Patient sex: M
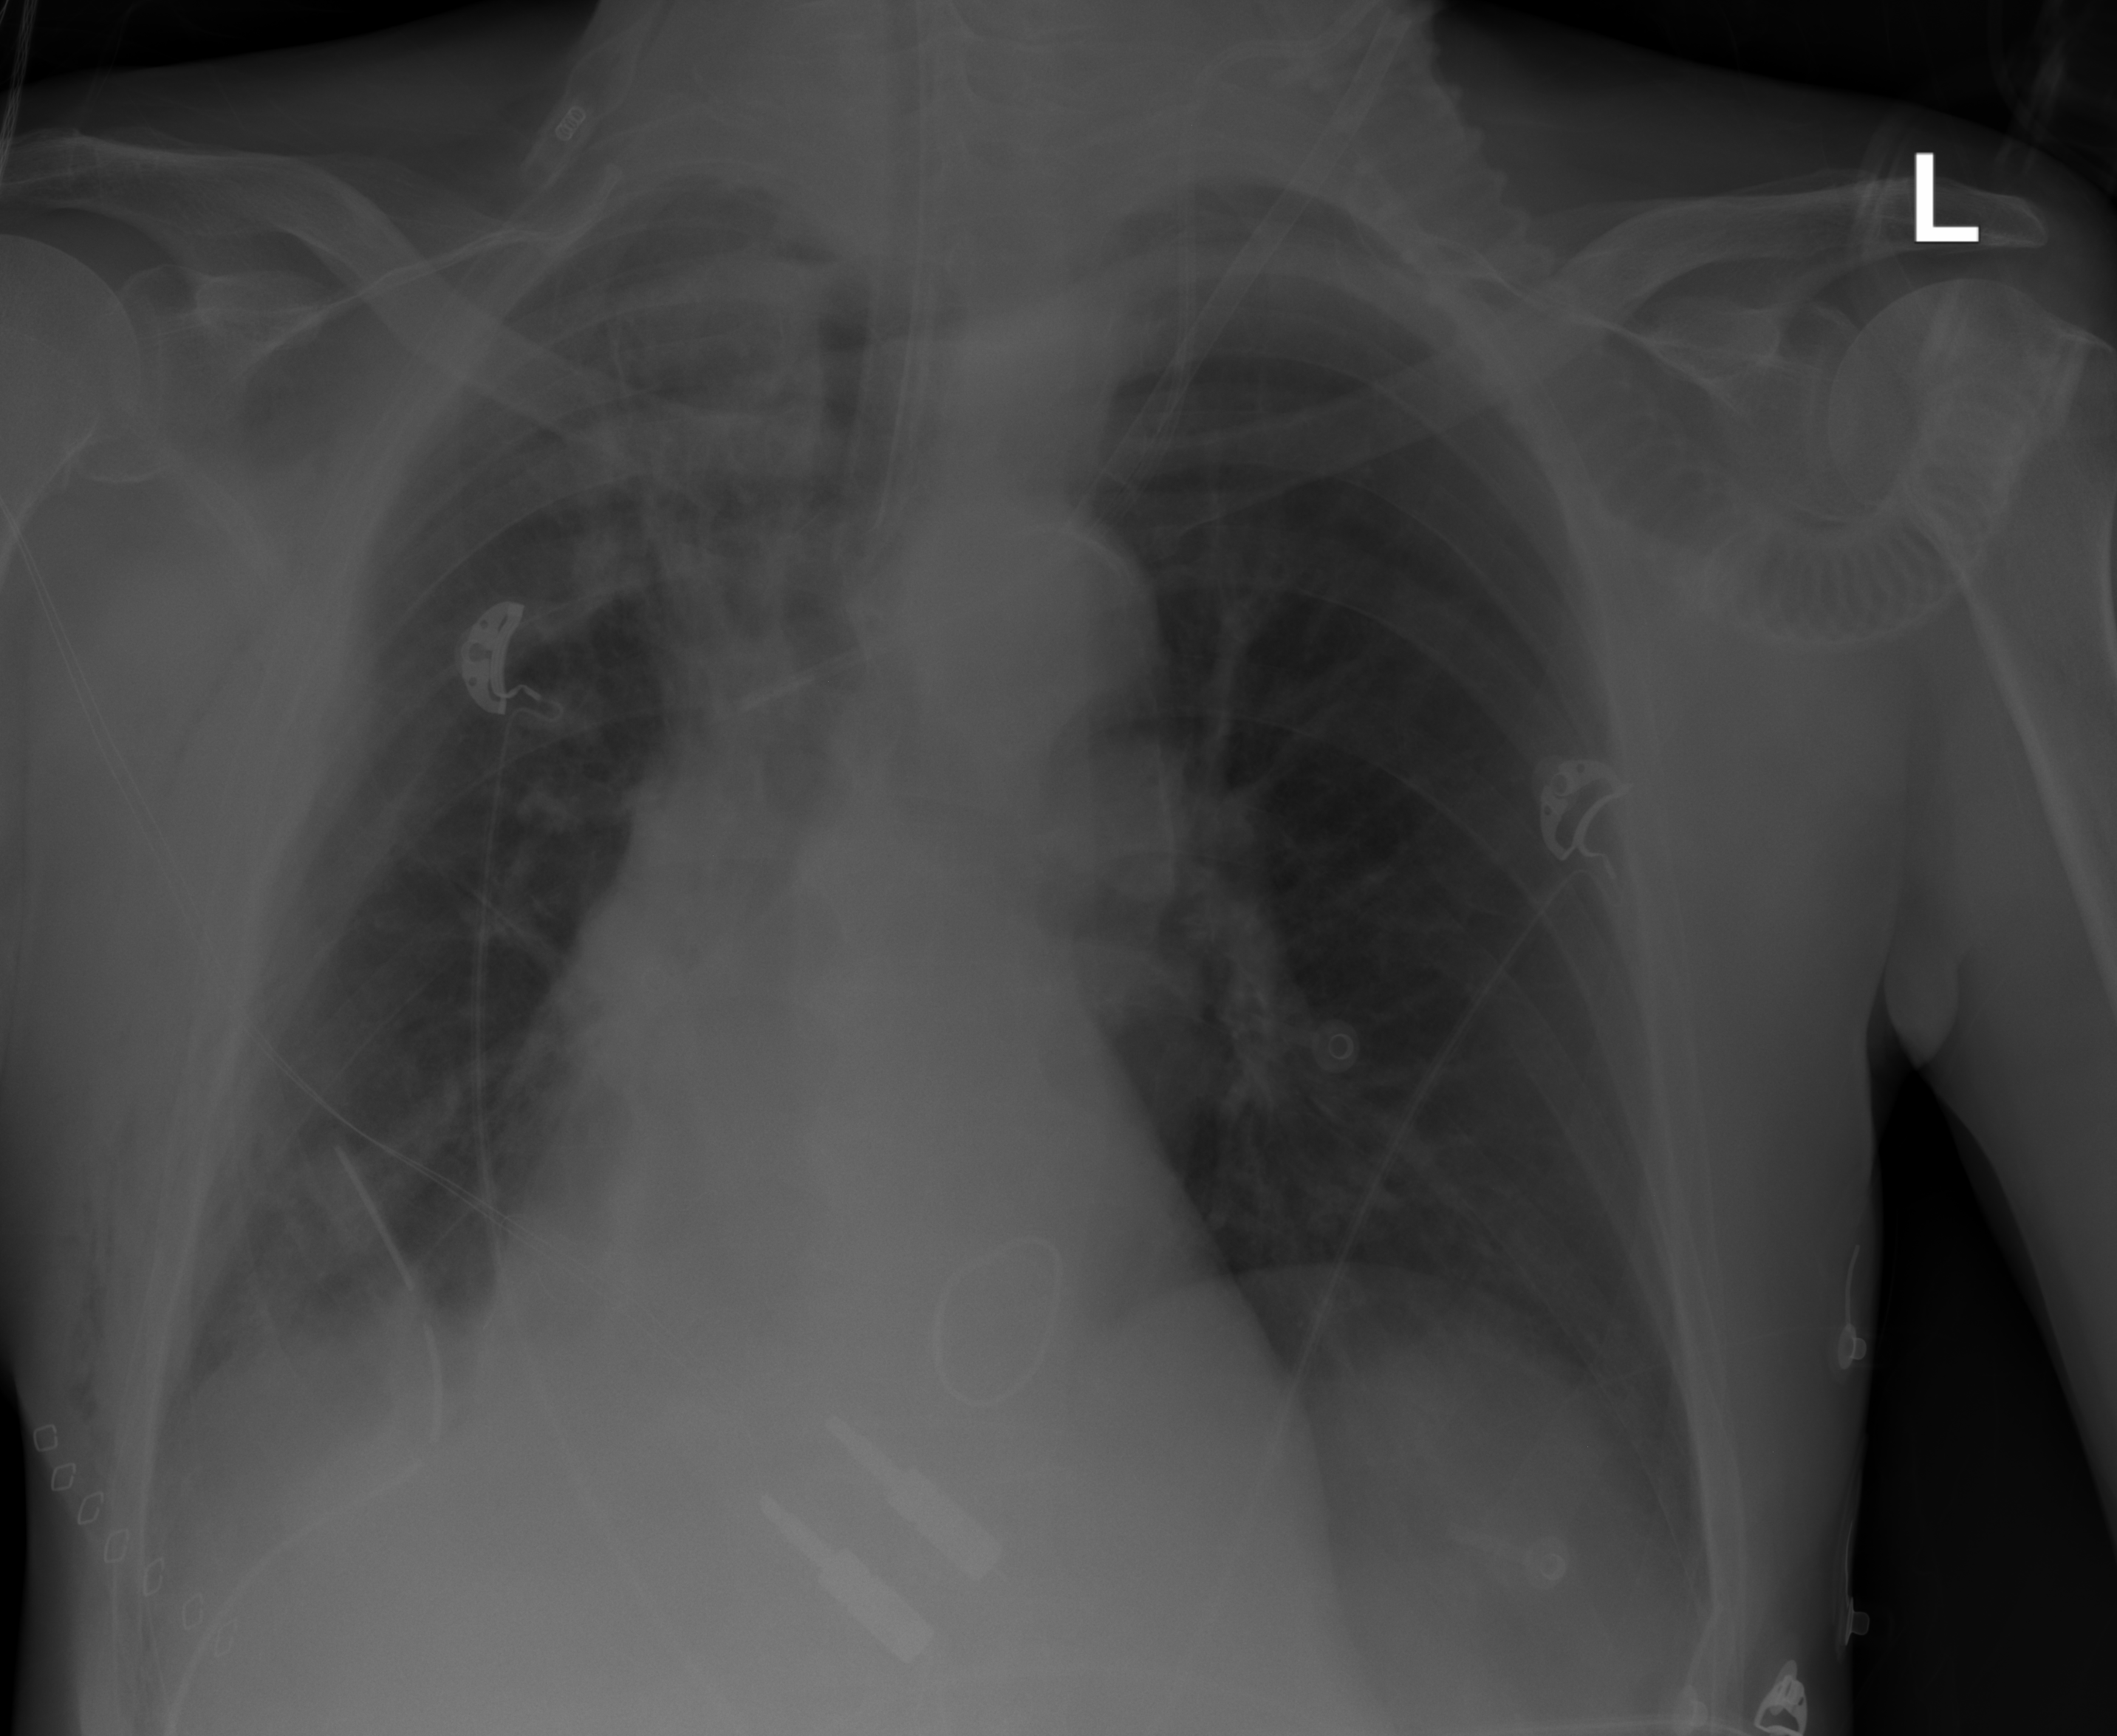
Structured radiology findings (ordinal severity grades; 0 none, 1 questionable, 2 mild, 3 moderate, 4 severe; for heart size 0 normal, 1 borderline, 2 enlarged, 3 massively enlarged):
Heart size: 0
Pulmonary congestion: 0
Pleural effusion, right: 2
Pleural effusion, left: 0
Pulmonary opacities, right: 2
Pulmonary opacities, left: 0
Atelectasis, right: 2
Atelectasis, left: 0